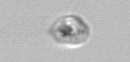
Label: Amoeba